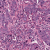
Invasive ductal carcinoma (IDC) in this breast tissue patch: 1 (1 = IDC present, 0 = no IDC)